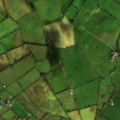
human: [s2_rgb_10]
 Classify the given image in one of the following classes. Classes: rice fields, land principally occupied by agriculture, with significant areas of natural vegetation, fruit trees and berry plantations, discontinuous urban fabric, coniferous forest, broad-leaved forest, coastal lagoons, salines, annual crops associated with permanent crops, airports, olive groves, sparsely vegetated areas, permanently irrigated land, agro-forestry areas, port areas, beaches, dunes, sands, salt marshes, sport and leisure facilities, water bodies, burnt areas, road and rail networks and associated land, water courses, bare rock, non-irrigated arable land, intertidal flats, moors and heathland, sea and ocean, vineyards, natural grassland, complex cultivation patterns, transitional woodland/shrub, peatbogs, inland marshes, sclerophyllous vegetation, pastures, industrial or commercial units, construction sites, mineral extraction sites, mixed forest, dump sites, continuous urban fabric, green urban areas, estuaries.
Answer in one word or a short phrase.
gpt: pastures